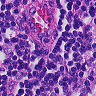
Metastatic tissue present: no